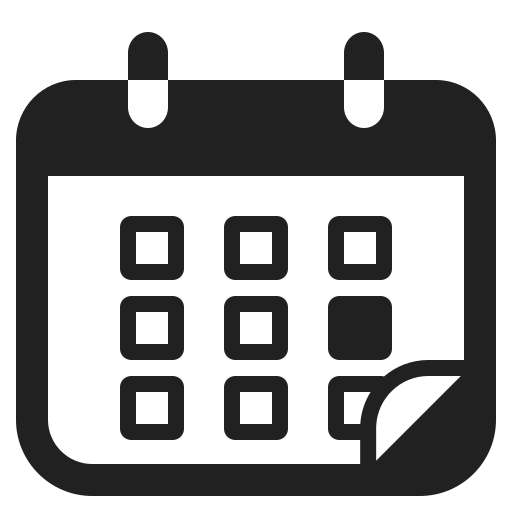
tear off calendar high contrast